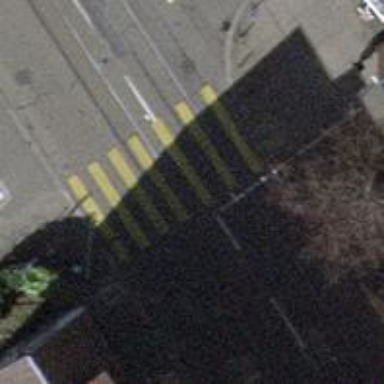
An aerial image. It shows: Tram crossing on the railway.